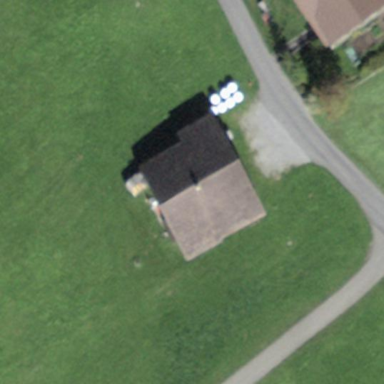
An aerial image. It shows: Farm building.